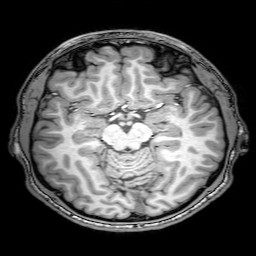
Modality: T1w
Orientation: coronal
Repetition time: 0.00828 s
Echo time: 0.00388 s